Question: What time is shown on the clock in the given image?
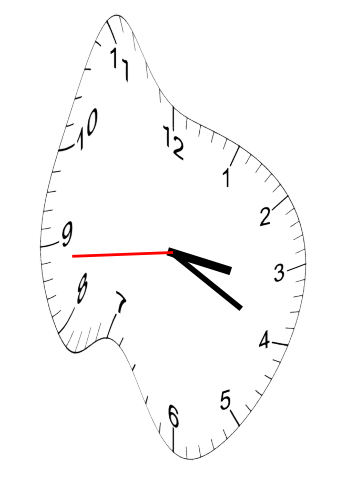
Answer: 03:19:44